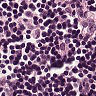
Metastatic tissue present: no